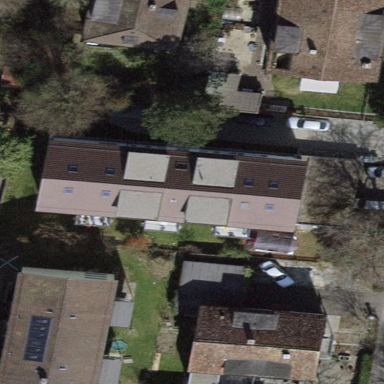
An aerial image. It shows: Apartments building with tiled roof.